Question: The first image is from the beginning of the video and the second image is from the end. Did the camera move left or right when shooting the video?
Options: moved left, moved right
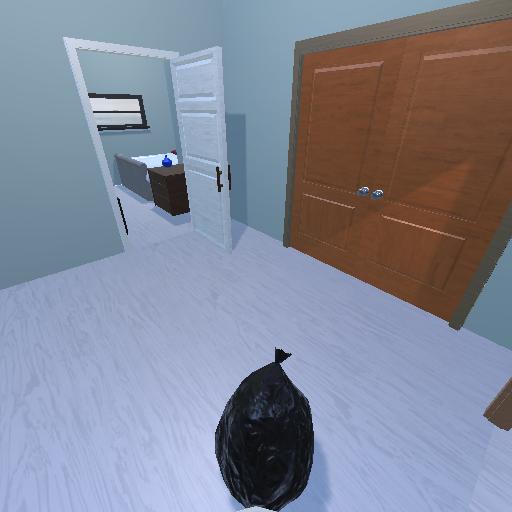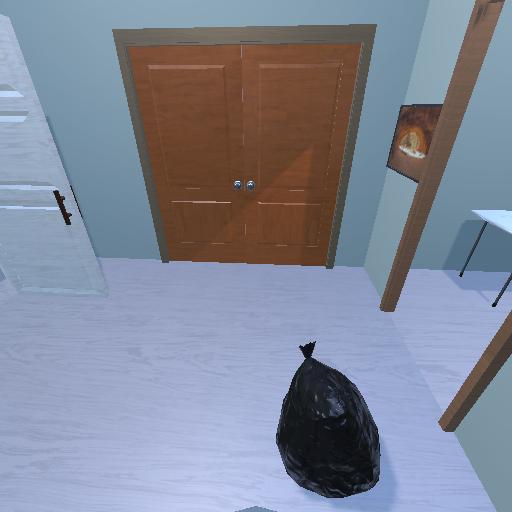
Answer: moved left